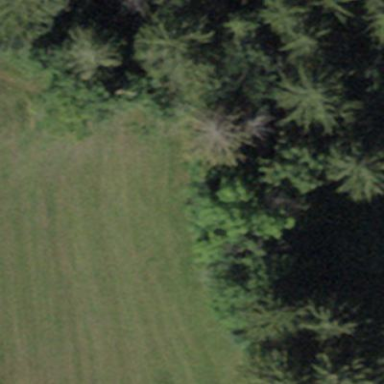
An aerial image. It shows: Forest area.